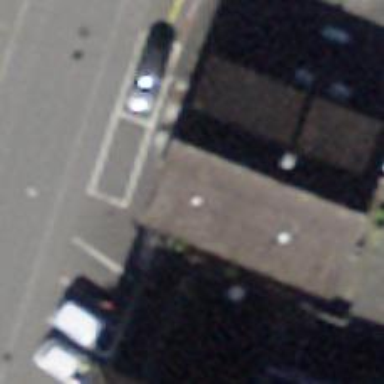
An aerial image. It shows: Café.